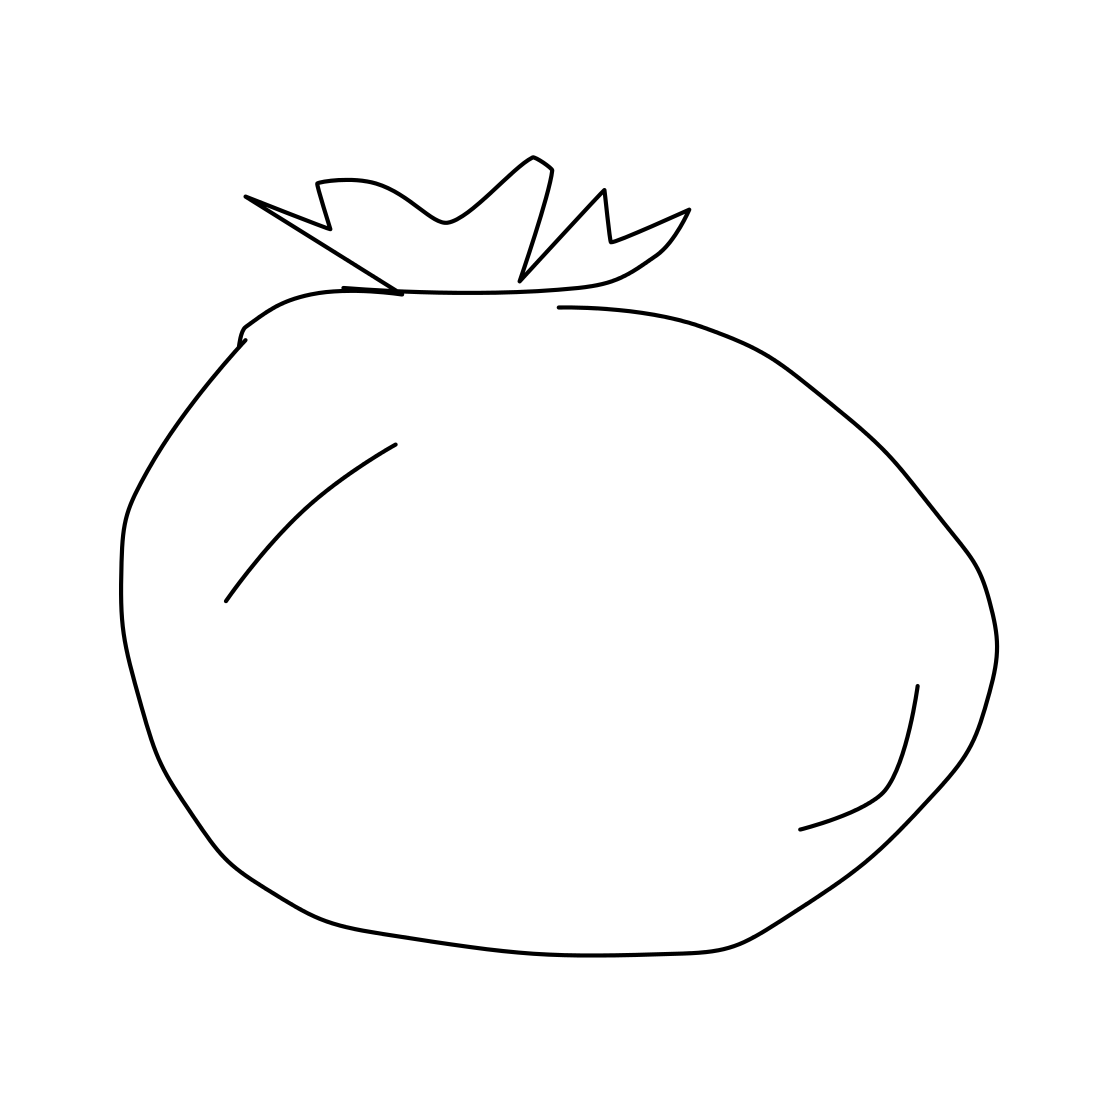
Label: tomato